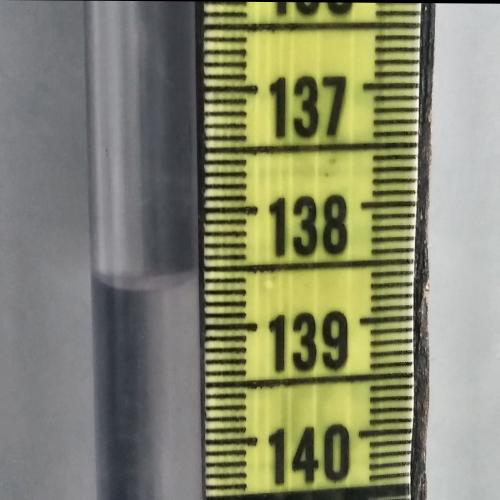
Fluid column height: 138.6 cm